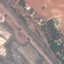
Land use / land cover class: Highway